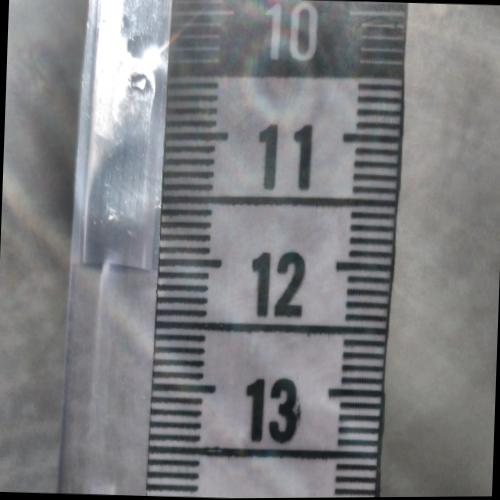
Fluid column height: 12.1 cm